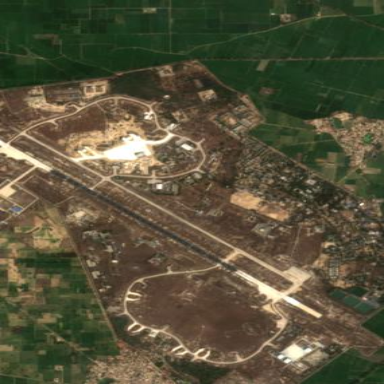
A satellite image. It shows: Military airfield located within aerodrome. The area is surrounded by wall.